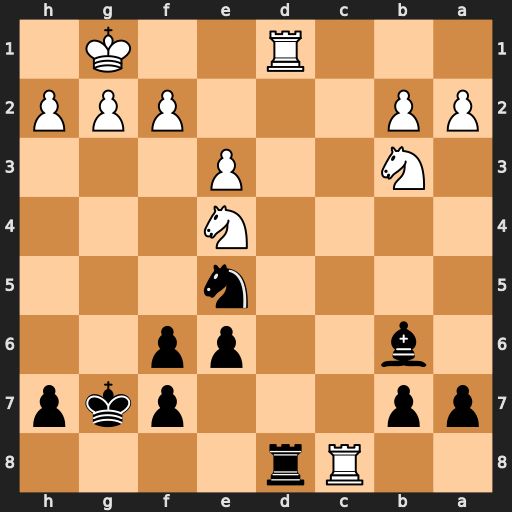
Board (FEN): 2Rr4/pp3pkp/1b2pp2/4n3/4N3/1N2P3/PP3PPP/3R2K1
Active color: b
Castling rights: -
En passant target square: -
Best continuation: Rxd1#